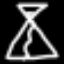
Label: hourglass